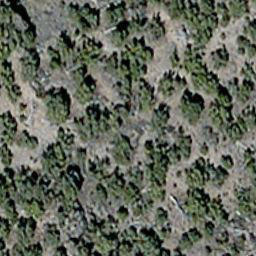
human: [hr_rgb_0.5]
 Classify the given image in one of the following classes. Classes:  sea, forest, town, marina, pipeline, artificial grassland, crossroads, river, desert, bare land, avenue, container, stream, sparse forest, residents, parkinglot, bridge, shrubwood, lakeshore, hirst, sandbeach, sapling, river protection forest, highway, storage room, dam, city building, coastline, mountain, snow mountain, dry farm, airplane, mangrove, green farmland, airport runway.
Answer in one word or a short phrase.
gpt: sparse forest